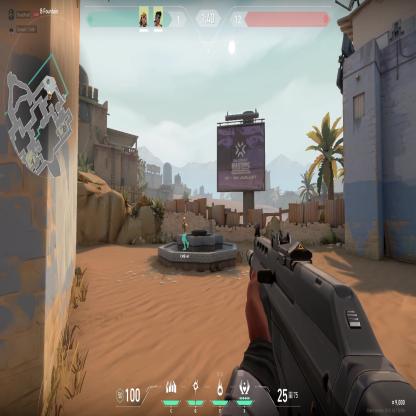
Label: teammate